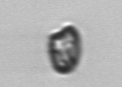
Label: flagellate_morphotype1